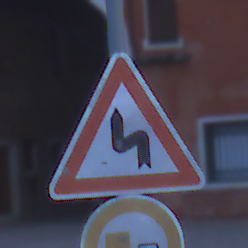
Verkehrszeichen: DoppelkurveZunaechstLinks
Zusatzzeichen unten: UeberholverbotKraftfahrzeuge
Umgebung: Outdoor, Urban
Tageszeit: Dawn
Wetter: PartlyCloudy
Licht: Natural
Jahreszeit: NotSpecified
Kontrast: LowContrast